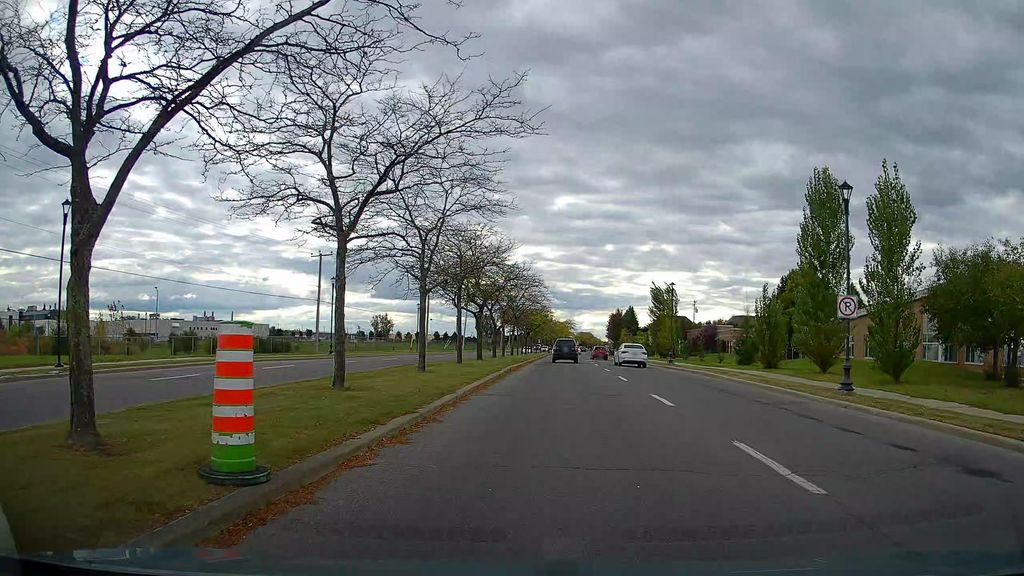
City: montreal